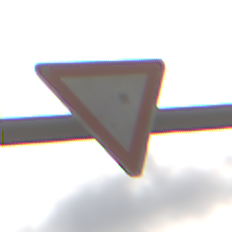
Verkehrszeichen: VorfahrtGewaehren
Umgebung: Outdoor, Suburban
Tageszeit: MorningAfternoon
Wetter: Overcast
Licht: Natural
Jahreszeit: NotSpecified
Kontrast: LowContrast